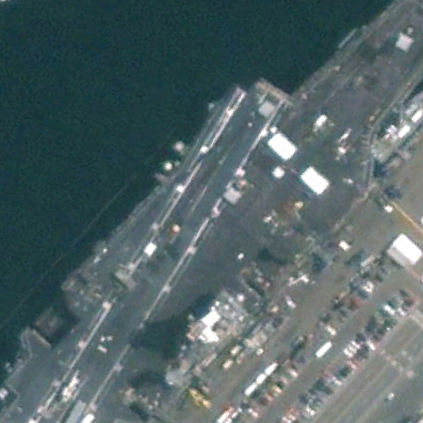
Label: Nimitz-class_aircraft_carrier